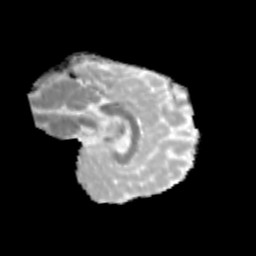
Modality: MD
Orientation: sagittal
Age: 11
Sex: female
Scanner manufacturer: siemens
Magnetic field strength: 3 T
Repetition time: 3.8 s
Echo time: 0.07 s